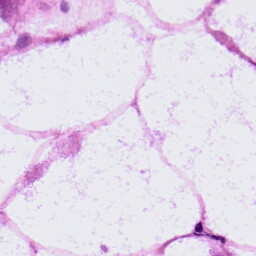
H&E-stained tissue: LymphNode